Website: macys
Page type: gifting
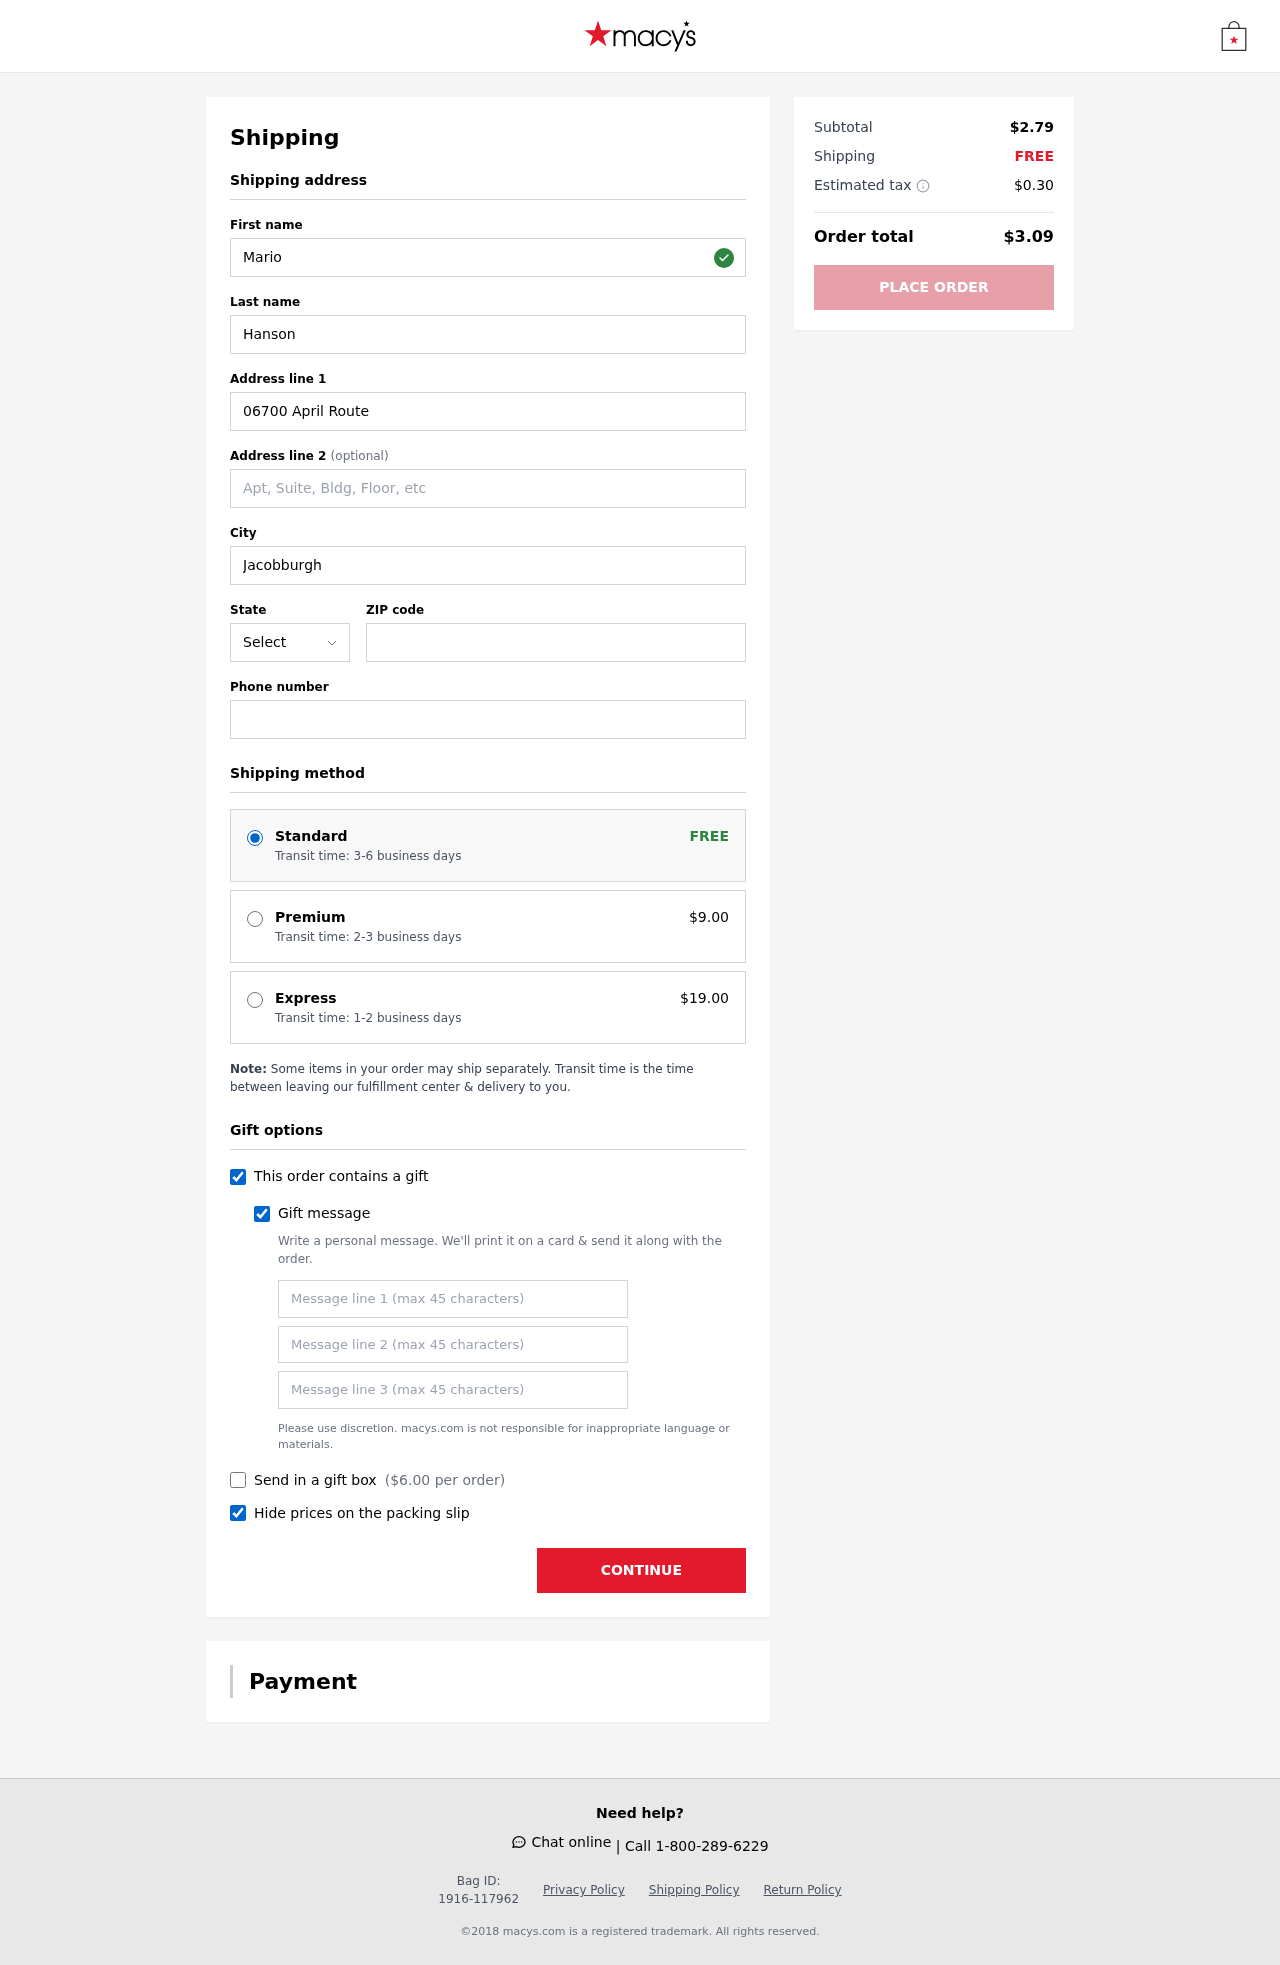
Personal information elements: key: PII_STATE_ABBR
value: GA
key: PII_FIRSTNAME
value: Mario
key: PII_LASTNAME
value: Hanson
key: PII_STREET
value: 06700 April Route
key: PII_CITY
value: Jacobburgh
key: PII_POSTCODE
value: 32743
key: PII_PHONE
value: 9003272221
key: PII_GIFT_MESSAGE
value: Hey Michael! I thought you could use a little sunshine, so I grabbed you this tropical fruit cup to brighten your day. Hope it adds a splash of sweetness to whatever you’re up to!  Mario
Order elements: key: ORDER_SHIPPING_STANDARD
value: Transit time: 3-6 business days
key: ORDER_SHIPPING_PREMIUM
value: Transit time: 2-3 business days
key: ORDER_SHIPPING_PREMIUM_PRICE
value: $9.00
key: ORDER_SHIPPING_EXPRESS
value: Transit time: 1-2 business days
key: ORDER_SHIPPING_EXPRESS_PRICE
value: $19.00
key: ORDER_GIFT_BOX_PRICE
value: $6.00
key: ORDER_SUBTOTAL
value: $2.79
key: ORDER_SHIPPING_COST
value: FREE
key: ORDER_TAX
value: $0.30
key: ORDER_TOTAL
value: $3.09